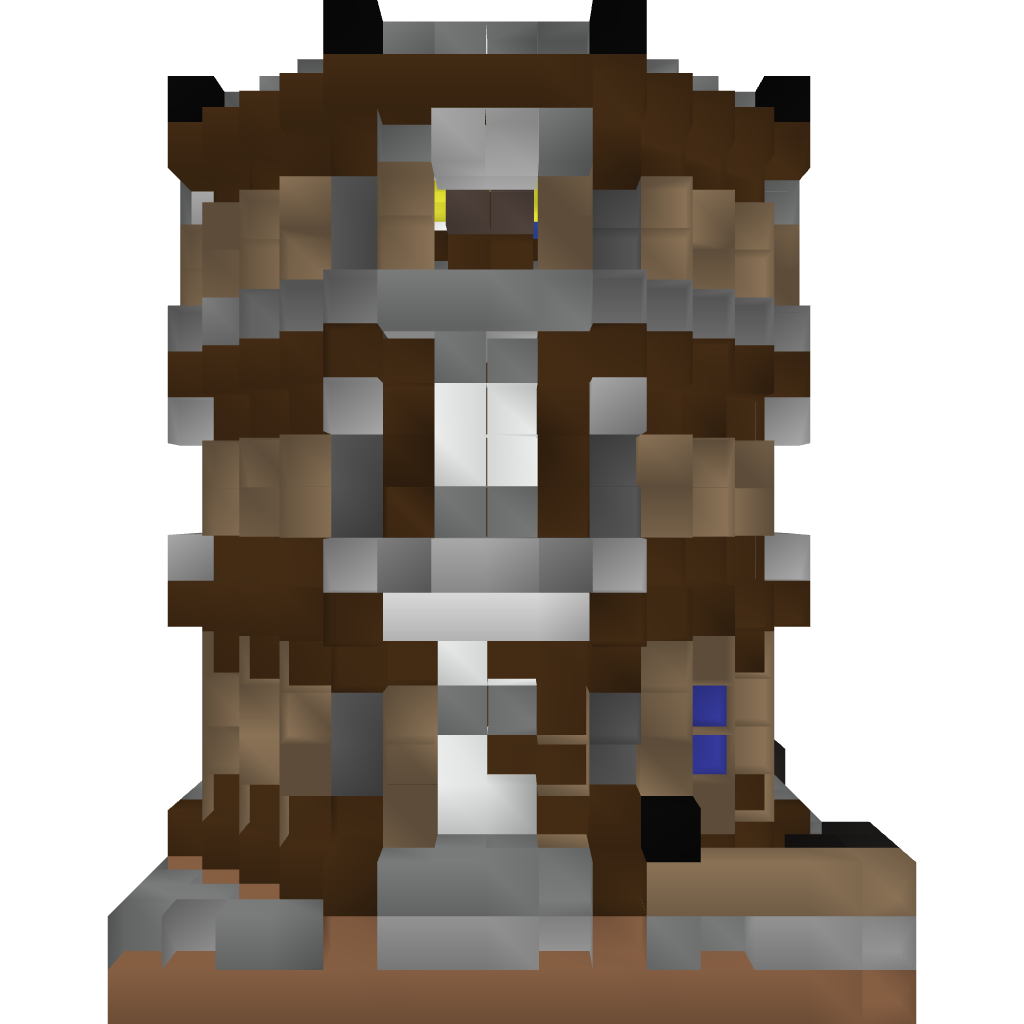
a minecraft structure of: Medium Sized Central Tower (Medieval)